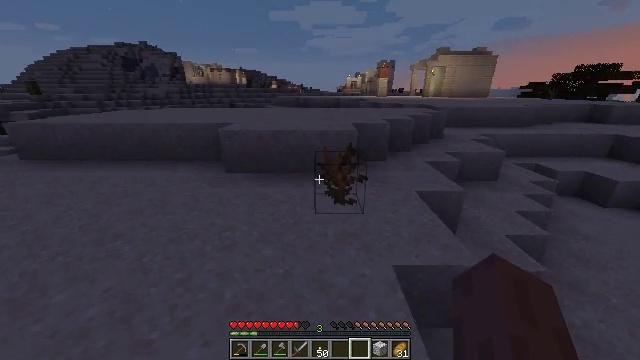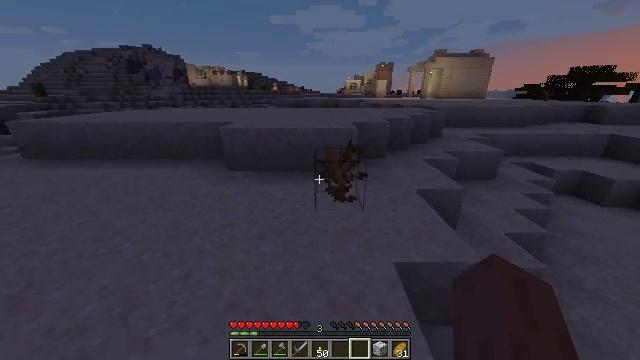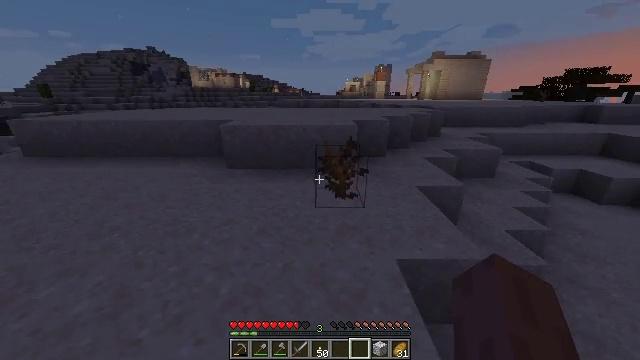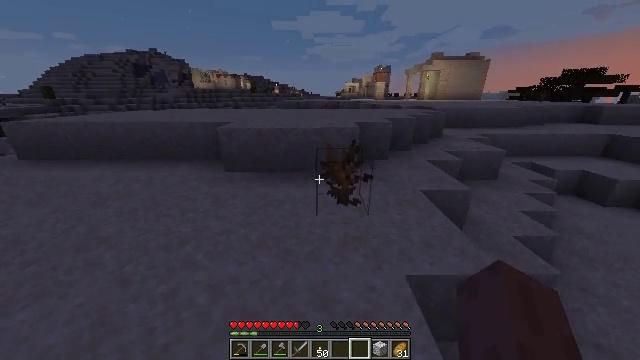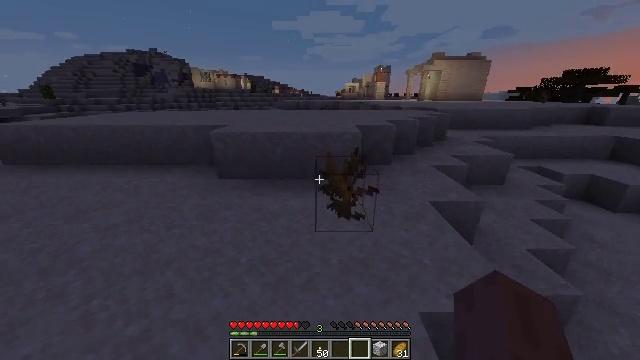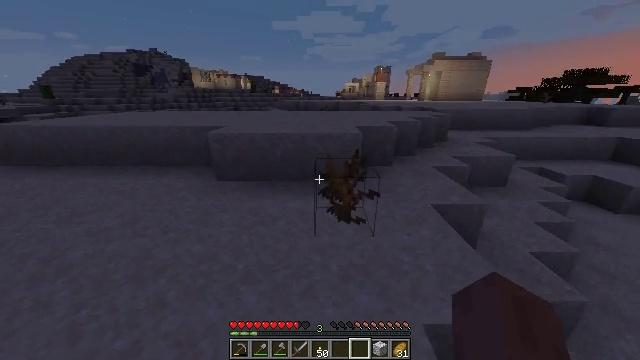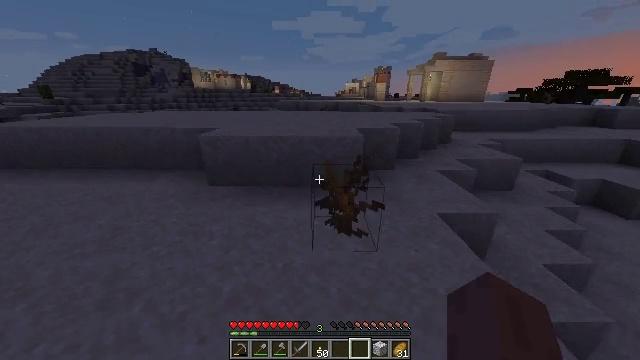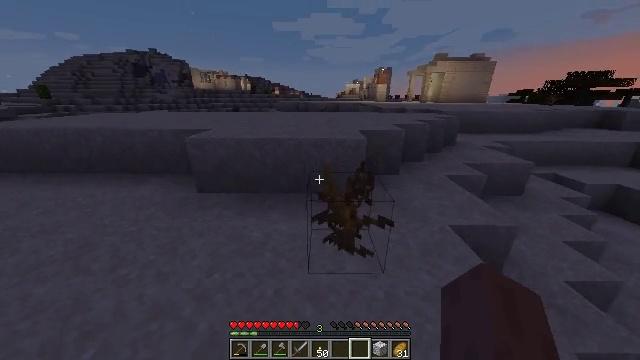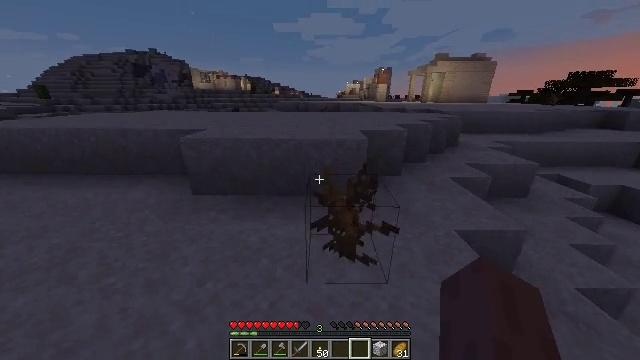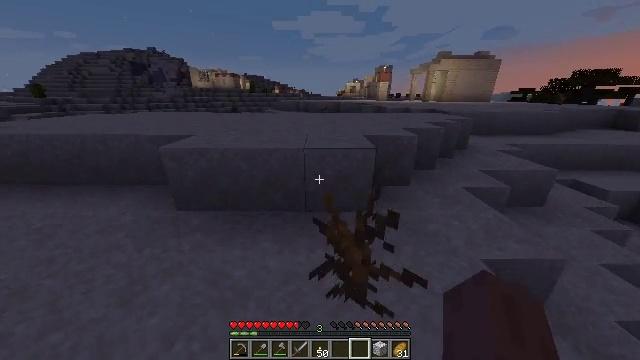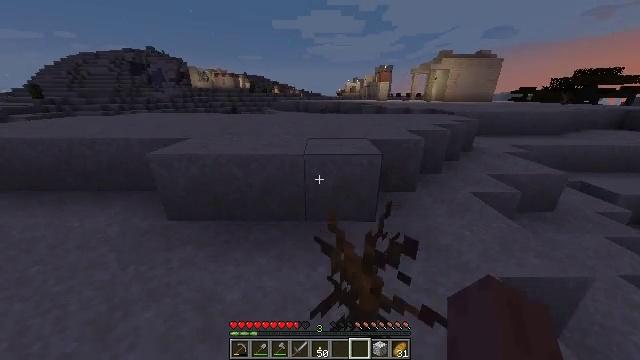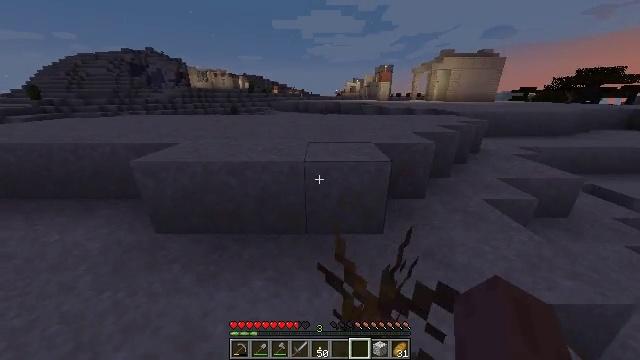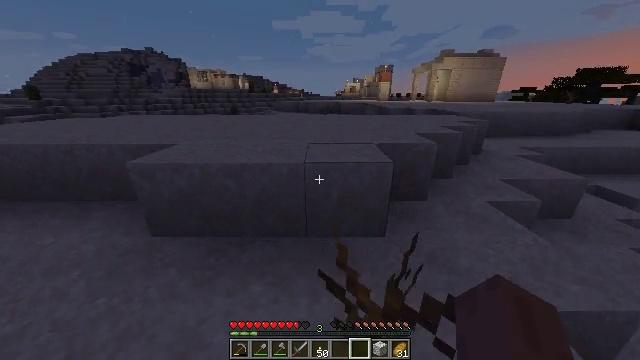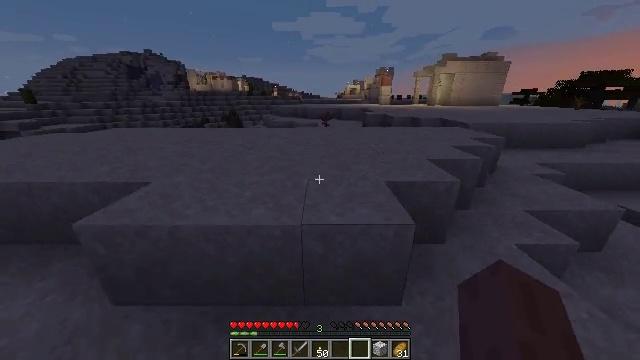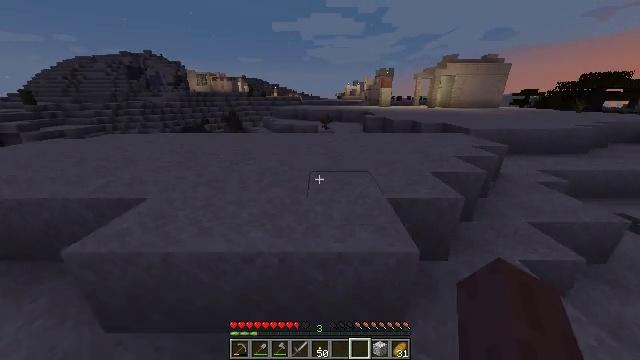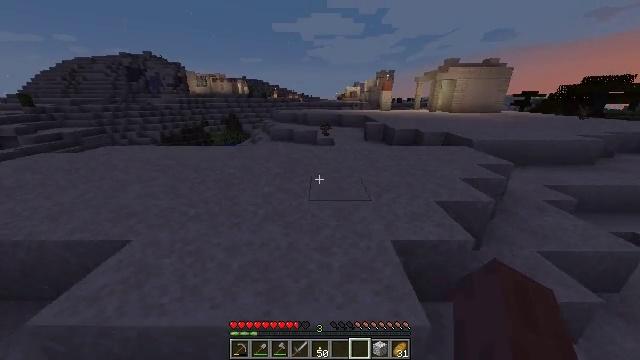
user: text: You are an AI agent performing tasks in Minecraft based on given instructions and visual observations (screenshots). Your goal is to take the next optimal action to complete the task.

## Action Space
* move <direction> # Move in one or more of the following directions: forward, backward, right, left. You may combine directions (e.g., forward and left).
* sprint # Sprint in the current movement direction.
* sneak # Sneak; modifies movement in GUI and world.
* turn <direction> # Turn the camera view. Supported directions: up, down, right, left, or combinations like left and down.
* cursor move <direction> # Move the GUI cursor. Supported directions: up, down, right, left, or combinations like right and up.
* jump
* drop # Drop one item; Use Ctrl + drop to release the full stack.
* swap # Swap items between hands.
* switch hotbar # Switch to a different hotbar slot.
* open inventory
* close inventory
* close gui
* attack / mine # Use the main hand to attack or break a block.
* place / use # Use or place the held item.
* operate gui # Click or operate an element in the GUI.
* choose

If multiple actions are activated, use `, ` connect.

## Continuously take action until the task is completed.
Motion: motion action
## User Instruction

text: Attack the jungle button to remove it.
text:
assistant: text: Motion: move forward, sprint
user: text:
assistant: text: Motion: move forward, sprint
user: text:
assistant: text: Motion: move forward, sprint
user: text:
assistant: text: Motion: move forward, sprint
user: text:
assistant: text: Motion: move forward, sprint
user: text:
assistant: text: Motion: move forward, sprint
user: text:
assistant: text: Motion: move forward, sprint
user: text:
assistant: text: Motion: move forward, sprint
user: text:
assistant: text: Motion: move forward, sprint
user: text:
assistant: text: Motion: move forward, sprint
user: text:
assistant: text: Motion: move forward, sprint
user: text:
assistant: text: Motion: move forward, sprint
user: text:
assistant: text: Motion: move forward, sprint, jump
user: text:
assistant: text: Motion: move forward, sprint, jump
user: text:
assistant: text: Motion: move forward, sprint, jump
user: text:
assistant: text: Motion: move forward, sprint, jump
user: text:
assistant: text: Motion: move forward, sprint, jump
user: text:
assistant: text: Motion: move forward, sprint, jump
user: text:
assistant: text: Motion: move forward, sprint, jump
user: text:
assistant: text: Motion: move forward, sprint, jump
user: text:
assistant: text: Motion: move forward, sprint
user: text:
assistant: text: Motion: move forward, sprint
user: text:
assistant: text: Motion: move forward and move right, sprint
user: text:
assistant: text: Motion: move forward and move right, sprint
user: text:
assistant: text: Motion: move forward and move right, sprint
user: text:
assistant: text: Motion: move forward and move right, sprint
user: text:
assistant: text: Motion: move forward and move right, sprint
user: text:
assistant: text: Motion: move forward and move right, sprint
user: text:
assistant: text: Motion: move forward and move right, sprint
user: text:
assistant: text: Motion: move forward and move right, sprint